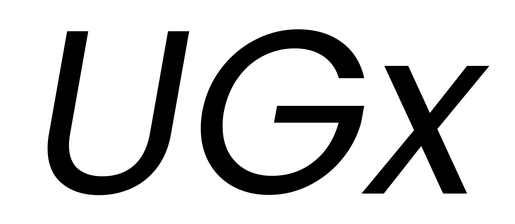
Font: Poppins-Italic